Question: Suppose we take 'np.dot' of two ''float32'' 2D arrays:
'''
res = np.dot(a, b) # see CASE 1
print(list(res[0])) # list shows more digits
'''
'''
[-0.90448684, -<PHONE>, 0.907136, 3.<PHONE>, <PHONE>, -<PHONE>]
'''
Numbers. Except, they can change:
---
: slice 'a'
'''
np.random.seed(1)
a = np.random.randn(9, 6).astype('float32')
b = np.random.randn(6, 6).astype('float32')
for i in range(1, len(a)):
print(list(np.dot(a[:i], b)[0])) # full shape: (i, 6)
'''
'''
[-<PHONE>, -<PHONE>, 0.90713596, 3.<PHONE>, <PHONE>, -<PHONE>]
[-0.90448684, -<PHONE>, <PHONE>, 3.<PHONE>, <PHONE>, -<PHONE>]
[-0.90448684, -<PHONE>, <PHONE>, 3.<PHONE>, <PHONE>, -<PHONE>]
[-0.90448684, -<PHONE>, 0.907136, 3.<PHONE>, <PHONE>, -<PHONE>]
[-0.90448684, -<PHONE>, 0.907136, 3.<PHONE>, <PHONE>, -<PHONE>]
[-0.90448684, -<PHONE>, 0.907136, 3.<PHONE>, <PHONE>, -<PHONE>]
[-0.90448684, -<PHONE>, 0.907136, 3.<PHONE>, <PHONE>, -<PHONE>]
[-0.90448684, -<PHONE>, 0.907136, 3.<PHONE>, <PHONE>, -<PHONE>]
'''
Results differ, even though the printed slice derives from the exact same numbers multiplied.
---
: flatten 'a', take a 1D version of 'b', slice 'a':
'''
np.random.seed(1)
a = np.random.randn(9, 6).astype('float32')
b = np.random.randn(1, 6).astype('float32')
for i in range(1, len(a)):
a_flat = np.expand_dims(a[:i].flatten(), -1) # keep 2D
print(list(np.dot(a_flat, b)[0])) # full shape: (i*6, 6)
'''
'''
[-<PHONE>, <PHONE>, <PHONE>, <PHONE>, 0.46389243, 1.437775]
[-<PHONE>, <PHONE>, <PHONE>, <PHONE>, 0.46389243, 1.437775]
[-<PHONE>, <PHONE>, <PHONE>, <PHONE>, 0.46389243, 1.437775]
[-<PHONE>, <PHONE>, <PHONE>, <PHONE>, 0.46389243, 1.437775]
[-<PHONE>, <PHONE>, <PHONE>, <PHONE>, 0.46389243, 1.437775]
[-<PHONE>, <PHONE>, <PHONE>, <PHONE>, 0.46389243, 1.437775]
[-<PHONE>, <PHONE>, <PHONE>, <PHONE>, 0.46389243, 1.437775]
[-<PHONE>, <PHONE>, <PHONE>, <PHONE>, 0.46389243, 1.437775]
'''
---
: stronger control; set all non-involved entires to : add 'a[1:] = 0' to CASE 1 code. Result: discrepancies persist.
---
: check indices other than '<URL>
'''
np.random.seed(1)
a = np.random.randn(9, 6).astype('float32')
b = np.random.randn(6, 6).astype('float32')
for j in range(len(a) - 2):
for i in range(1, len(a)):
res = np.dot(a[:i], b)
try: print(list(res[j]))
except: pass
print()
'''
---
Hence, for the 2D * 2D case, results differ - but are consistent for 1D * 1D. From some of my readings, this appears to stem from 1D-1D using simple addition, whereas 2D-2D uses 'fancier', performance-boosting addition that may be less precise (e.g. pairwise addition does the opposite). Nonetheless, I'm unable to understand why discrepancies vanish in case 1 once 'a' is sliced past a set 'threshold'; the larger 'a' and 'b', the later this threshold seems to lie, but it always exists.
All said: why is 'np.dot' imprecise (and inconsistent) for ND-ND arrays? <URL>
---
:
- - <URL>-
: Numpy <URL> for noting
---
: as noted, discrepancies exacerbate in frequency w/ larger arrays; if above isn't reproducible, below should be (if not, try larger dims). <URL>
'''
np.random.seed(1)
a = (0.01*np.random.randn(9, 9999)).astype('float32') # first multiply then type-cast
b = (0.01*np.random.randn(9999, 6)).astype('float32') # *0.01 to bound mults to < 1
for i in range(1, len(a)):
print(list(np.dot(a[:i], b)[0]))
'''
---
: shown discrepancies are 'small', but no longer so when operating on a neural network with billions of numbers multiplied over a few seconds, and trillions over the entire runtime; reported model accuracy differs by entire 10's of percents, per <URL>.
Below is a gif of arrays resulting from feeding to a model what's basically 'a[0]', w/ 'len(a)==1' vs. 'len(a)==32':

---
results, according and with thanks to <URL>'s testing:
:
- - -
: these yield much lower error than shown above; two entries on the first row are off by 1 in the least significant digit from corresponding entries in the other rows.
:
- - -
:
- <URL>'
---
: the accepted answer is accurate, but broad and incomplete. The question remains open for anyone who can explain the behavior at the - namely, an exact algorithm used by 'np.dot', and how it explains 'consistent inconsistencies' observed in above results (also see comments). Here are some direct implementations beyond my deciphering: <URL>
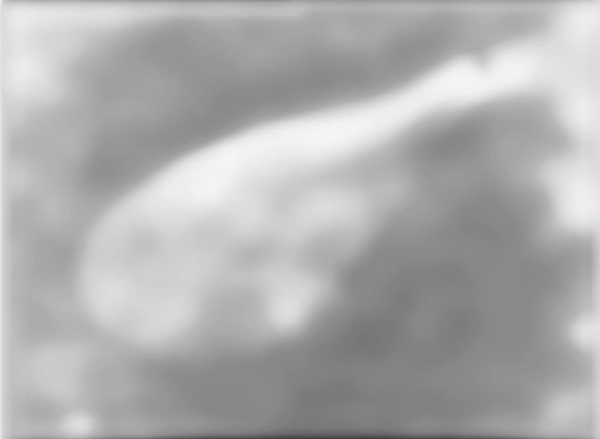
Answer: This looks like unavoidable numeric imprecision. As explained <URL> followed to multiply 2 matrices, changes when the size of the matrix changes.
Trying to be clearer, we know that, , each element of the resulting matrix can be calculated as the dot product of two (equal-length sequences of numbers). But this is how NumPy calculates an element of the resulting matrix. Infact there are more efficient but complex algorithms, like the <URL>, that obtain the same result without computing directly the row-column dot product .
When using such algorithms, even if the element of a resulting matrix = is mathematically defined as the dot product of the row of with the column of , if you multiply a matrix having the same row as with a matrix having the same column as , the element will be actually computed following a different sequence of operations (that depends on the whole and matrices), possibly leading to different numerical errors.
That's why, even if mathematically = (like in your CASE 1), the different sequence of operations followed by the algorithm in the calculations (due to change in matrix size) leads to different numerical errors. The numerical error explains also the slightly different results depending on the environment and the fact that, in some cases, for some environments, the numerical error might be absent.